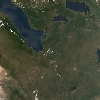
Label: land